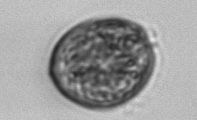
Label: Prorocentrum